Question: I am using TestFlight SDK. I got the crash log from a user and I cant reproduce the issue. I like to know how to identify the bug location from crash log. Any help is greatly appreciated.. Thanks in advance.
I have masked my project name from the log.
Sorry if my question is so basic.

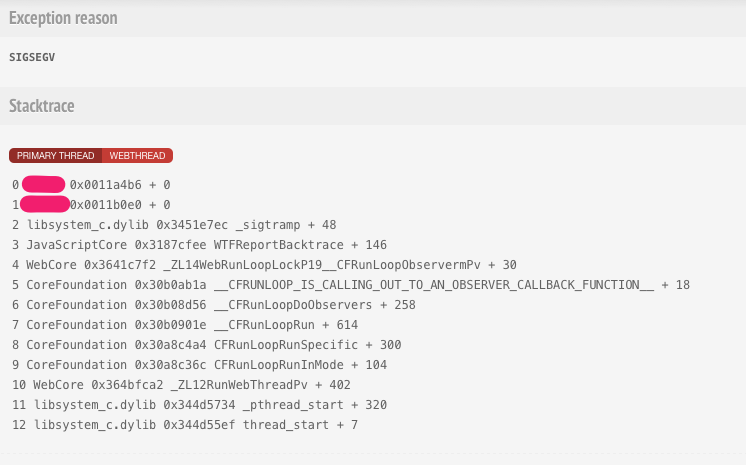
Answer: The secret keyword is 'symbolicate a crash' ;)
Here is a blog post on it: <URL>